Question: I have a ui element which is supposed to indicate that the represented item will expand into multiple items later in the workflow. My thought is to have it look something like this:

Where the actual image is always different.
If the element is of this type it gets tagged with a special class 'expandable-slide' This is an alpha version of the application so I don't care to spend very much time putting in new html and widgets, but it is also a Sunday so I'm willing to play around a bit and see if it is possible to get that effect using only css.
It occurs to me that the stacking effect is very similar to a 'box-shadow', just one that has multiple shadows with slightly different colors and offset by different amounts. I'm not sure that approach will work but that's what I'm currently trying.
Browser requirements are modern chrome/firefox
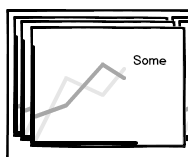
Answer: 'box-shadow' can accept <URL> to emulate the look you're after.
'''
.expandable-slide {
margin: 2em 0 0 2em;
box-shadow: -1em -1em #666,
-2em -2em #333;
}
'''
Working sample here: <URL>